Interaction volume radius: 10 \u00c5
Interaction volume height: 10 \u00c5
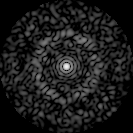
Disorder parameter: 0.8498